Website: macys
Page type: store-pickup
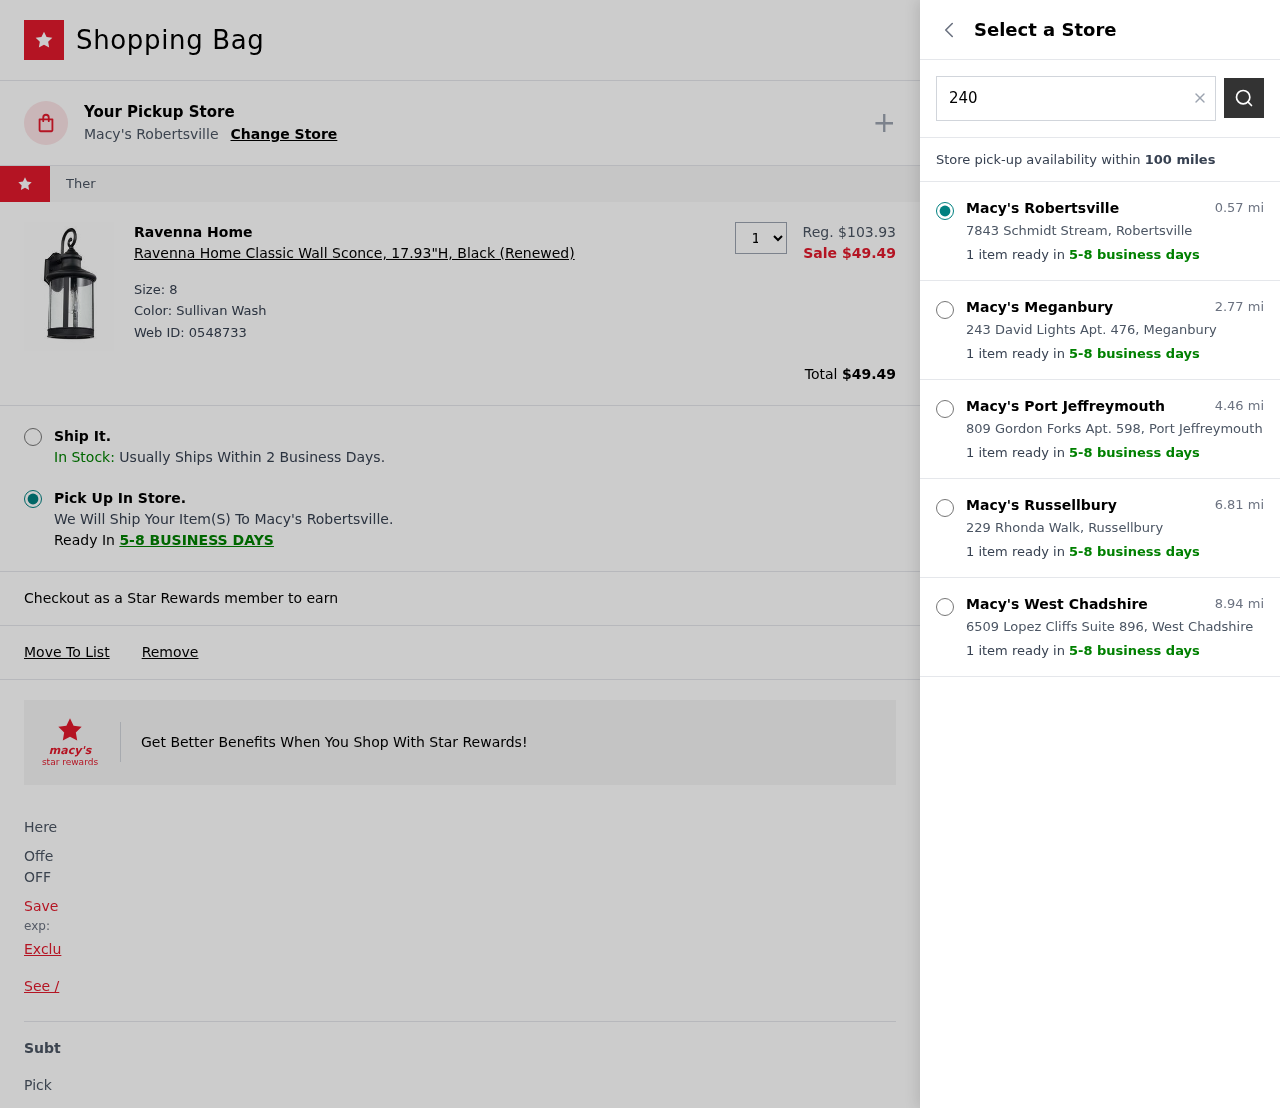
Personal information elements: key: PII_LOCATION1_CITY
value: Robertsville
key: PII_LOCATION1_STREET
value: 7843 Schmidt Stream
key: PII_LOCATION2_CITY
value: Meganbury
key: PII_LOCATION2_STREET
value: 243 David Lights Apt. 476
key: PII_LOCATION3_CITY
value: Port Jeffreymouth
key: PII_LOCATION3_STREET
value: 809 Gordon Forks Apt. 598
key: PII_LOCATION4_CITY
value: Russellbury
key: PII_LOCATION4_STREET
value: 229 Rhonda Walk
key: PII_LOCATION5_CITY
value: West Chadshire
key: PII_LOCATION5_STREET
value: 6509 Lopez Cliffs Suite 896
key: PII_POSTCODE
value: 24065
Product elements: key: PRODUCT1_BRAND
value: Ravenna Home
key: PRODUCT1_NAME
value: Ravenna Home Classic Wall Sconce, 17.93"H, Black (Renewed)
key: PRODUCT1_PRICE
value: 49.49
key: PRODUCT1_QUANTITY
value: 1
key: PRODUCT1_ORIGINAL_PRICE
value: $103.93
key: PRODUCT1_WEB_ID
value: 0548733
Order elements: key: ORDER_TOTAL
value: $49.49
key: ORDER_DELIVERY_DATE
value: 5-8 business days
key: ORDER_DELIVERY_DATE
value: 5-8 BUSINESS DAYS
Search elements: key: SEARCH_LOCATION
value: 24065